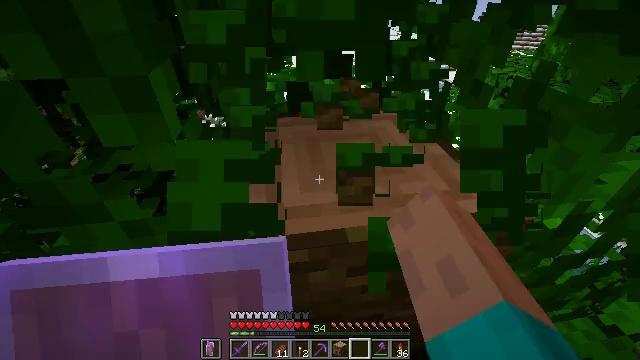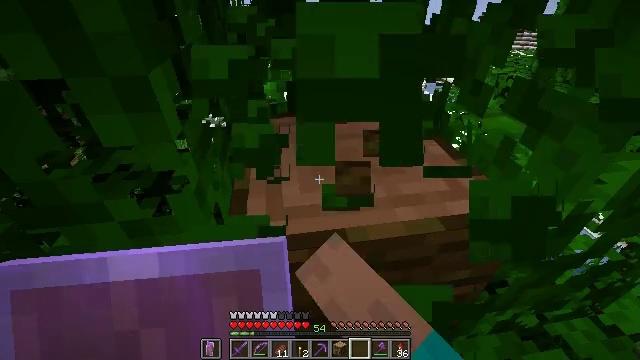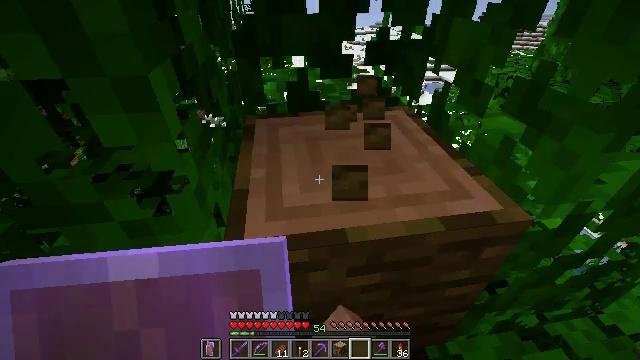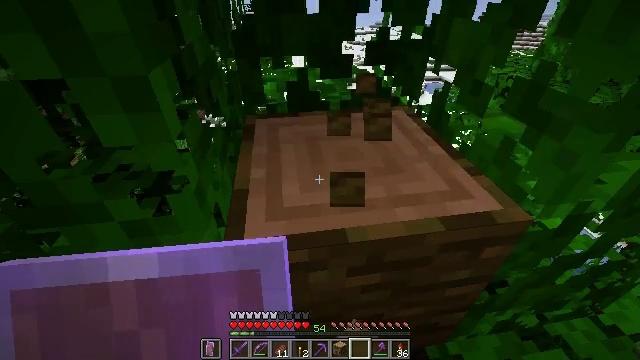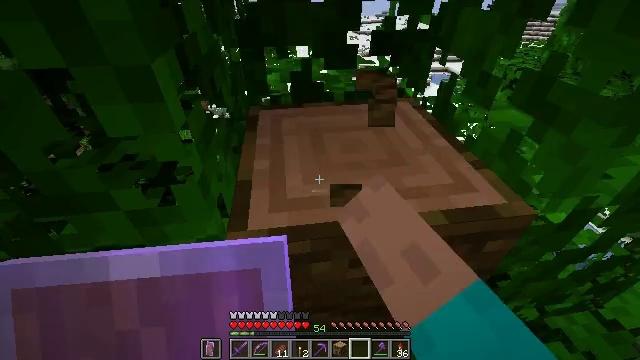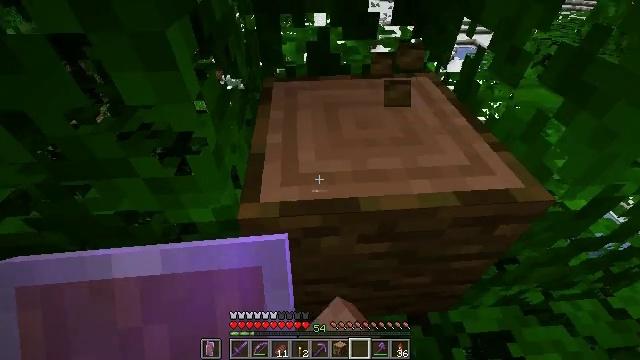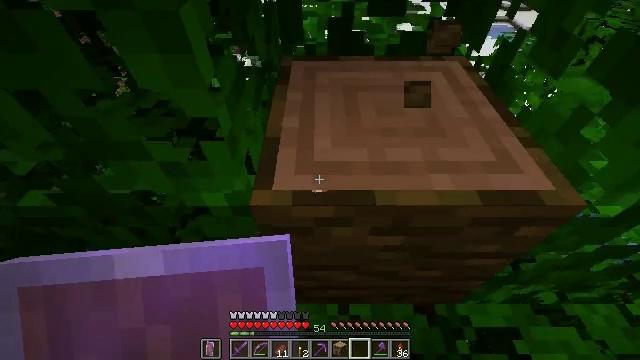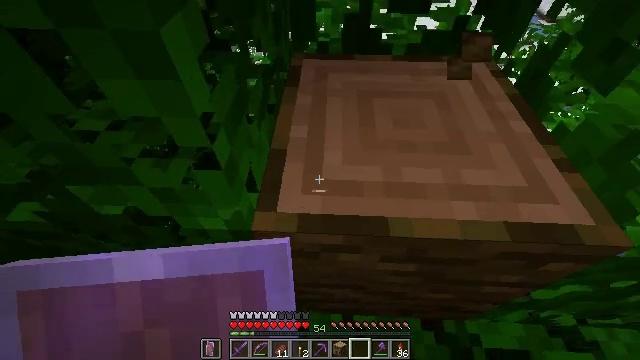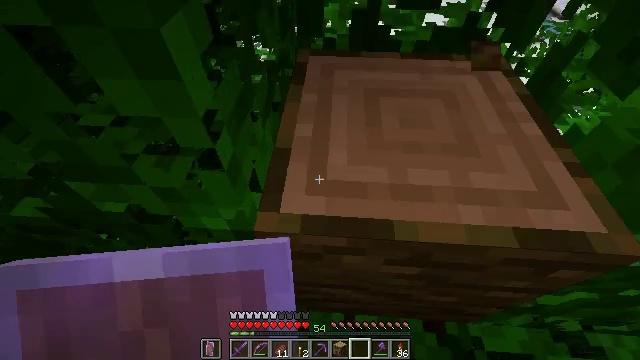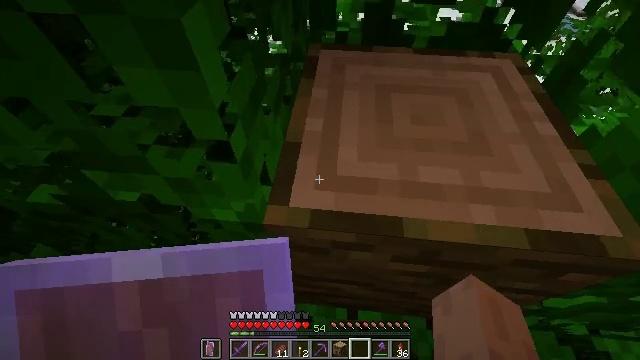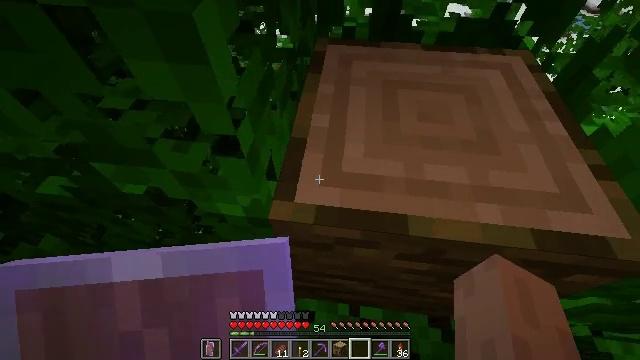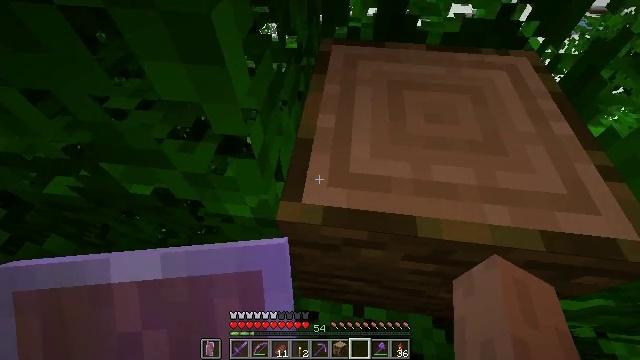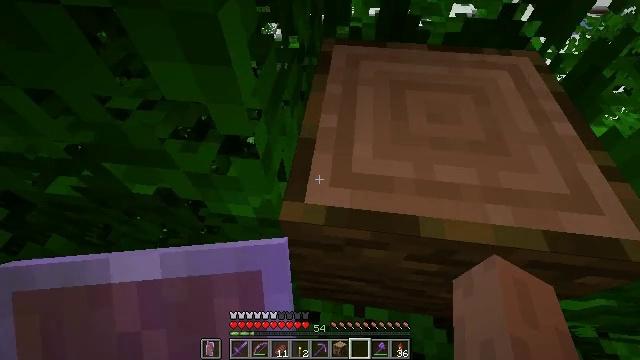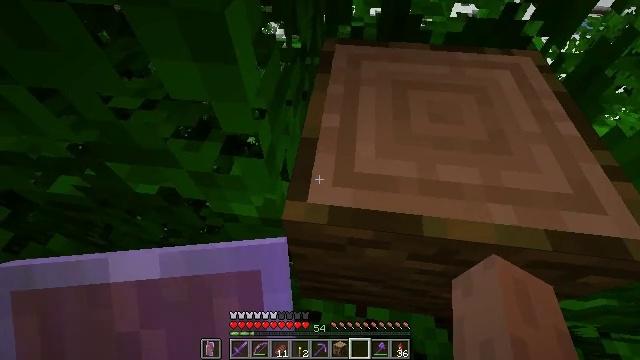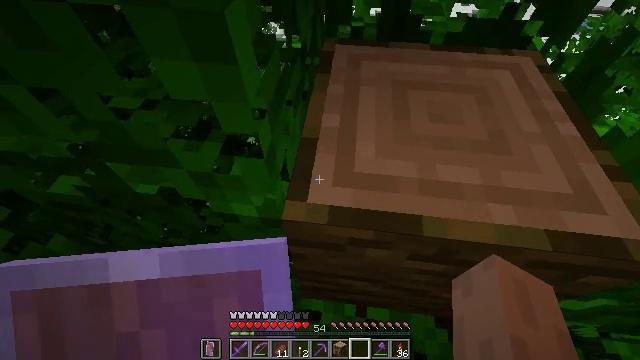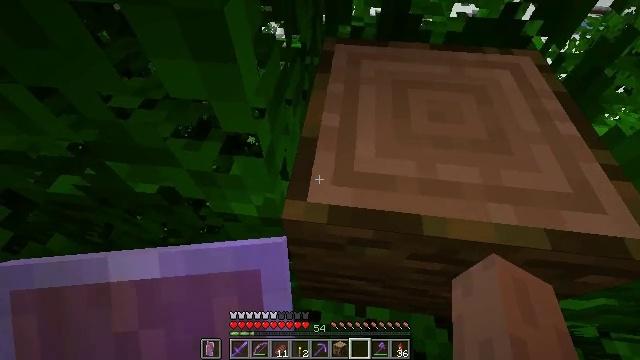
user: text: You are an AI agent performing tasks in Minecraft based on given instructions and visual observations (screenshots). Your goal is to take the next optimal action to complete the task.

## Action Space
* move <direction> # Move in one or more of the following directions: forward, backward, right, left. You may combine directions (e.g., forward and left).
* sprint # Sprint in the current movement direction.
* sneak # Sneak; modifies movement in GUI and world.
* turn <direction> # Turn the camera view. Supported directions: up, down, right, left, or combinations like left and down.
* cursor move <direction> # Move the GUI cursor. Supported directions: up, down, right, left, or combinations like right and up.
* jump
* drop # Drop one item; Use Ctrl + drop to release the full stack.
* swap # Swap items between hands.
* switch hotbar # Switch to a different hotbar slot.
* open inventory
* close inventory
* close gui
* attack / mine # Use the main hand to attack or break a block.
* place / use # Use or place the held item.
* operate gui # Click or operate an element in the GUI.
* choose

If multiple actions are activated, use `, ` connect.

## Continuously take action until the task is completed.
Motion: motion action
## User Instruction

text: Collect the jungle log for building.
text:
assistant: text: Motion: attack / mine
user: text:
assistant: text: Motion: attack / mine
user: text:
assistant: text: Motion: attack / mine
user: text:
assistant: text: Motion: turn down
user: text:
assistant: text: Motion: turn left and down
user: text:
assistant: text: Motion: move forward, turn left and down
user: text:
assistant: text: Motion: move forward, turn left and down
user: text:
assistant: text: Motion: move forward, turn left
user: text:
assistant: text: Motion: move forward, turn left and down
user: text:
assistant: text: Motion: move forward, turn left
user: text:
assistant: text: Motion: no_op
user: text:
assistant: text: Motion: no_op
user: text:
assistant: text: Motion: no_op
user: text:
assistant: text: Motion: no_op
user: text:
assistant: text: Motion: no_op
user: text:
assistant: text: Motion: no_op
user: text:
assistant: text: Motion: no_op
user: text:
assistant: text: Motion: no_op
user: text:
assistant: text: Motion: no_op
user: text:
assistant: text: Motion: move right
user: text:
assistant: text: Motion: move right
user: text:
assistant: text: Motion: move right
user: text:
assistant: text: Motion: move right
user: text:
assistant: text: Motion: no_op
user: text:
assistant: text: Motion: no_op
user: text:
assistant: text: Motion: attack / mine
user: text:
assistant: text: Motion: attack / mine
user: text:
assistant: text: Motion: turn left and down, attack / mine
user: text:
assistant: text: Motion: turn left and down, attack / mine
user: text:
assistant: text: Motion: turn left, attack / mine